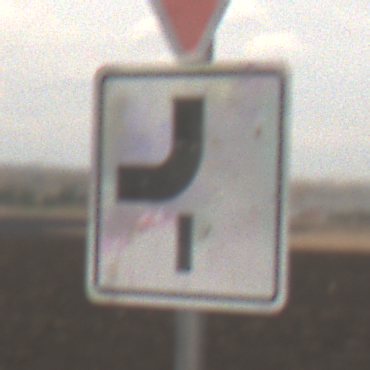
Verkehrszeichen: VerlaufVorfahrtsstrasse7
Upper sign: VorfahrtGewaehren
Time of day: MorningAfternoon
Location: Outdoor (Nature)
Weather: Overcast
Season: NotSpecified
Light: Natural